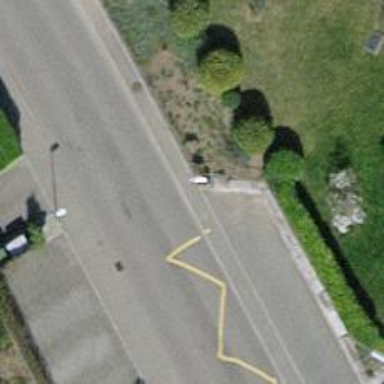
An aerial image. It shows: Bus stop with platform for public transport.